Question: I know CSS isn't supposed to have content, but it does, like this nice box (below) <URL> from the Twitter Bootstrap documentation CSS:

'''
/* Echo out a label for the example */
.bs-docs-example:after {
content: "Example";
}
'''
I don't care for "Example", I use something like that as a mixin:
'''
.box (@legend) {
/* Echo out a label for the example */
&:after {
content: @legend;
}
}
'''
Then I don't need really dynamic CSS, I can easily include the mixin in a class, but instead of passing '"Observation"' I need to pass 't 'box.observation'':
'''
.observation {
.box("<%= t 'box.observation' =>");
}
'''
Rails is supposed to follow Conventions over Configuration, it is very easy to just add a static CSS/LESS/SCSS and it is already included in all pages in a single minified CSS. What is the convention for internationalized CSS? For example, where I am supposed to put declarations like that of '.observation'?
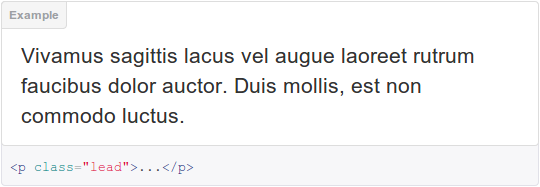
Answer: You don't need to generate a new CSS file for each locale - that borders on madness. Why does your CSS care about the text content of your website?
I think your best bet would be to use a data-attribute to grab the value...
'''
<div class='bs-docs-example' data-before-content='<%= t.css_example %>'>
<!-- html here -->
</div>
'''
And then in your css:
'''
.bs-docs-example:after {
content: attr(data-before-content);
}
'''
You could probably find a way to extract this into a partial (or helper), so that your erb file ends up like this:
'''
<%= docs_example do %>
<!-- html here -->
<% end %>
'''
And a helper method:
'''
def docs_example
content_tag(:div, class: "bs-docs-example", "data-before-content" => t.css_example) do
yield
end
end
'''